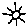
Label: sun